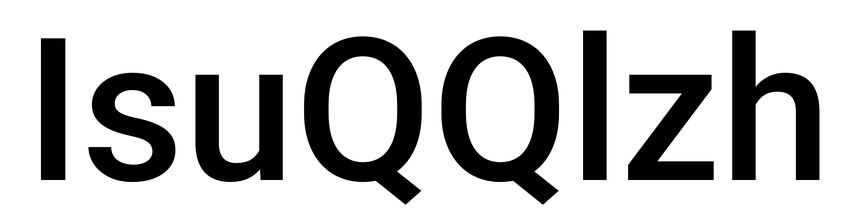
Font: Roboto_Medium